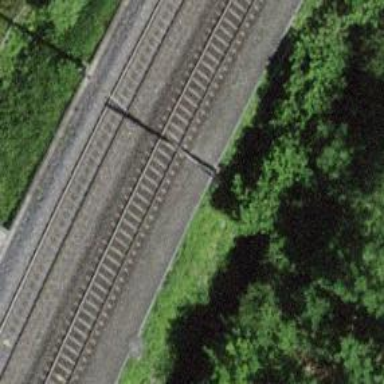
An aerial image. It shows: Single-track electrified railway with contact line.